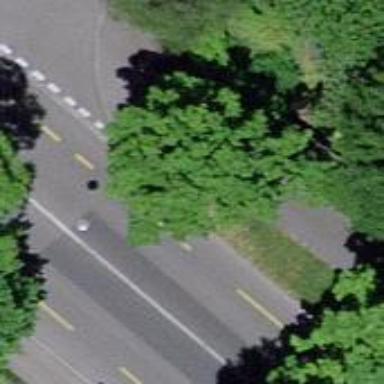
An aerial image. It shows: Tree-lined avenue.